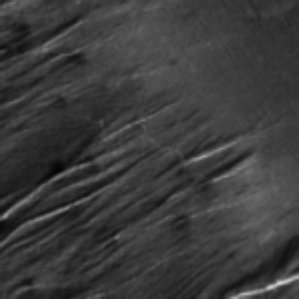
Label: frost